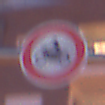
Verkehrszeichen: VerbotKraftraeder
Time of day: Night
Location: Outdoor (Urban)
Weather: PartlyCloudy
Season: NotSpecified
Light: Artificial